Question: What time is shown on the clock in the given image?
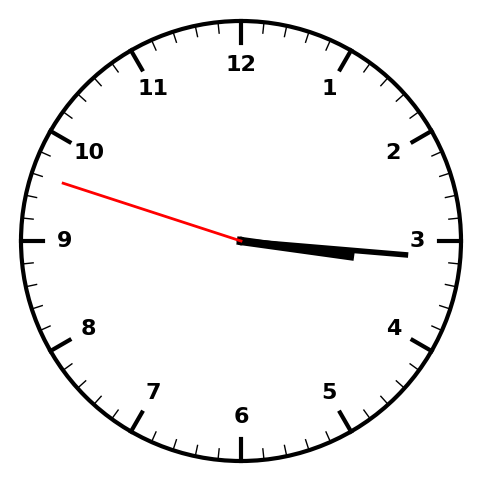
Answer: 03:15:48